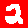
Digit: 2